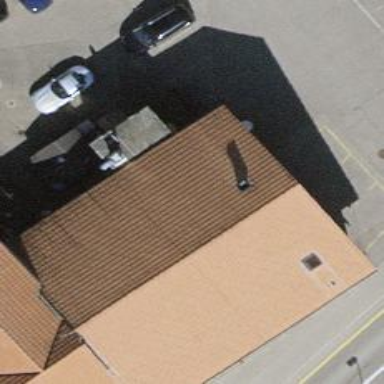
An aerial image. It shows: Restaurant.